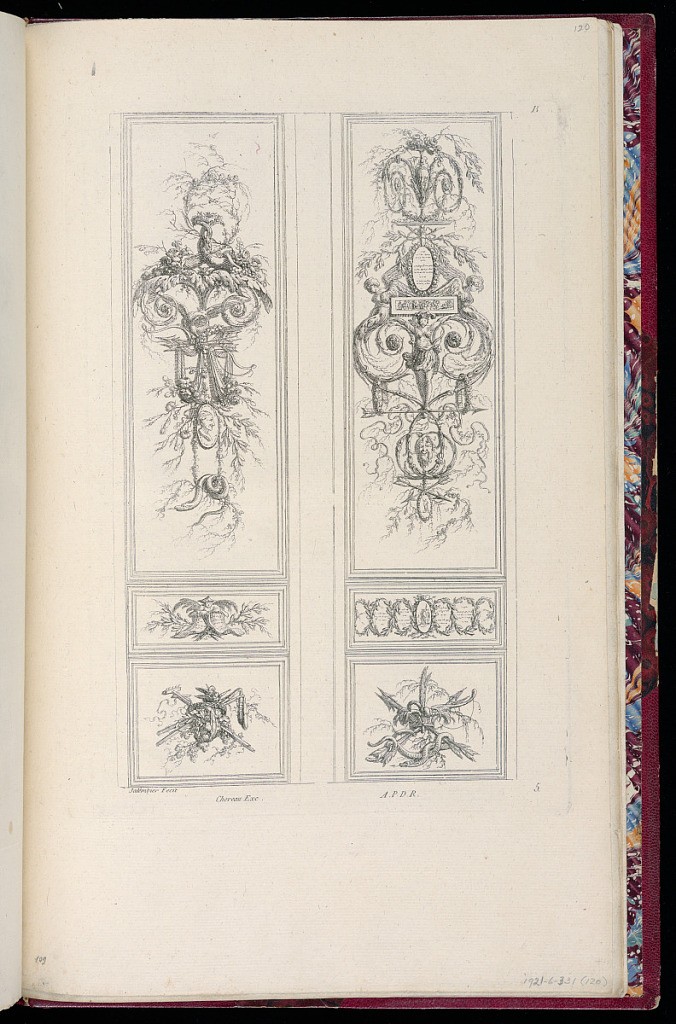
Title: Designs for Folding Doors or Panels
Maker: Henri Sallembier, French, ca. 1753 - 1820
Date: ca. 1780
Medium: Etching on off-white laid paper
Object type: Print
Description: Designs for panels with grotesque ornamentation, trophies, cornucopia, vases, and, at right, an exoticized figure in "American" costume. The plate is signed and numbered.